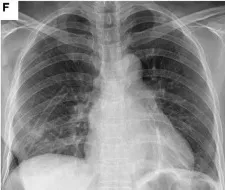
The left innominate vein aneurysm. Chest radiography on postoperative day 1 showed complete reexpansion of the lung, with no obvious pneumothorax or hydrothorax.
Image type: radiology (x_ray)